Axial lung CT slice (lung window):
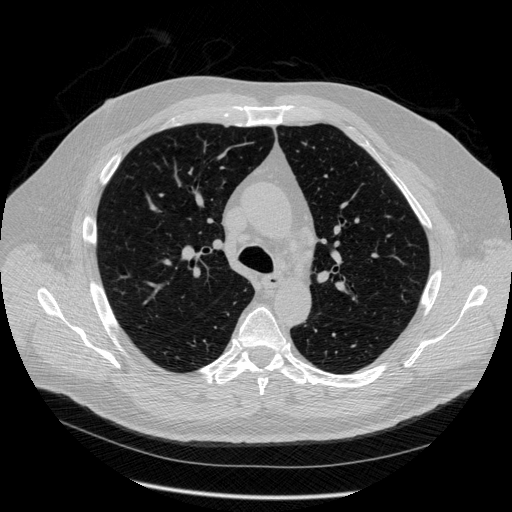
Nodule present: no